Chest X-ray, PA view. Patient: 67 years old, sex M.
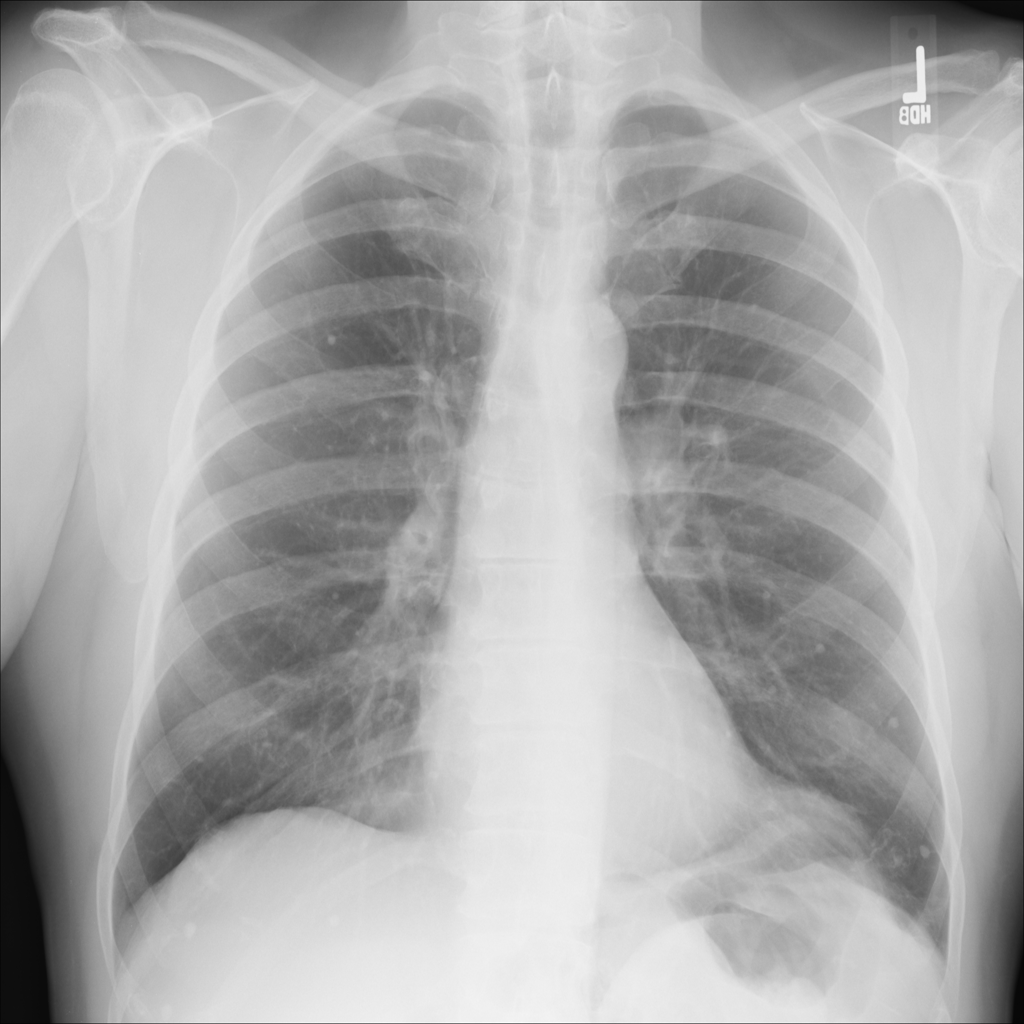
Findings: No Finding